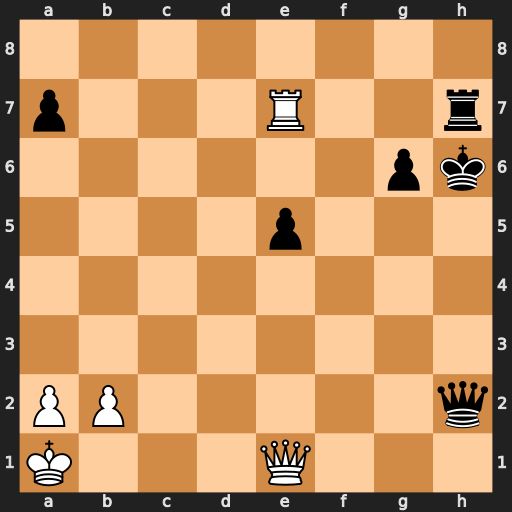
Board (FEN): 8/p3R2r/6pk/4p3/8/8/PP5q/K3Q3
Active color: w
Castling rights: -
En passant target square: -
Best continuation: Qc1+ Qf4 Qh1+